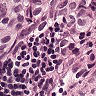
Metastatic tissue present: yes